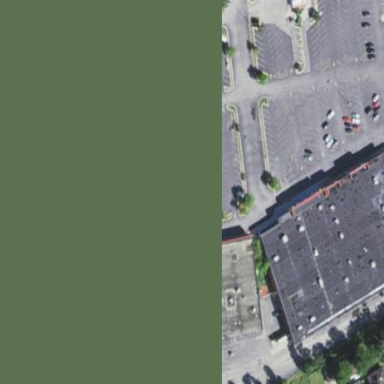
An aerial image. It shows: Retail area.